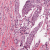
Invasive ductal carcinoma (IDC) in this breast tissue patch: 1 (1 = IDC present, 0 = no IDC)